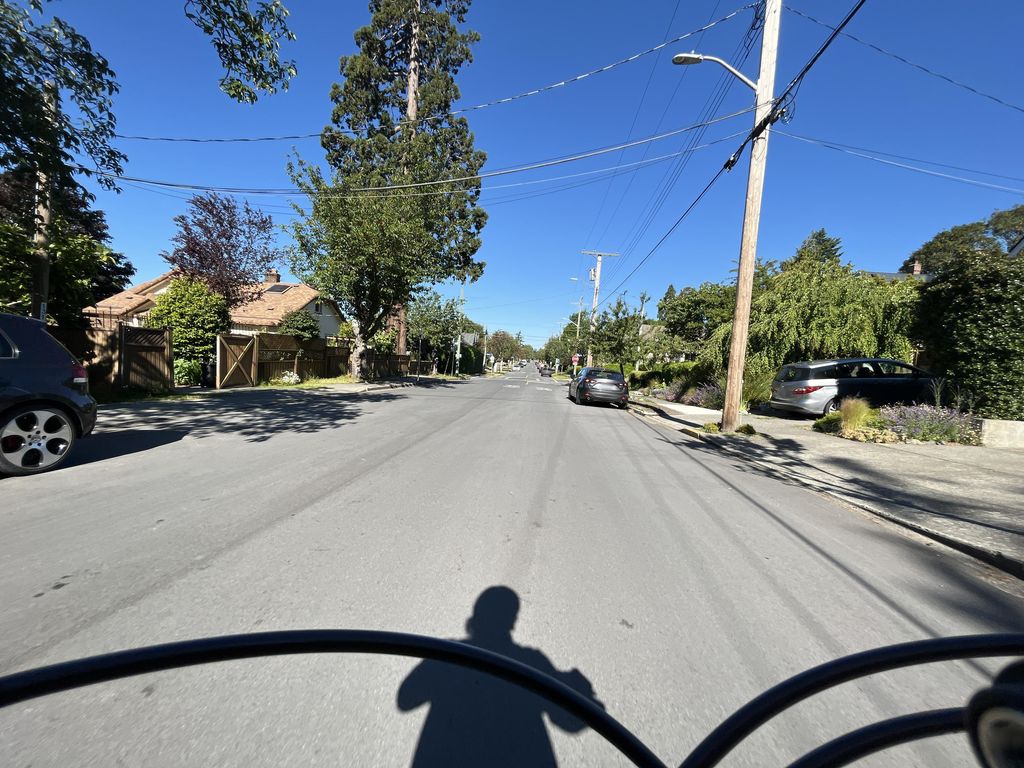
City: victoria